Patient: sex F, age 33
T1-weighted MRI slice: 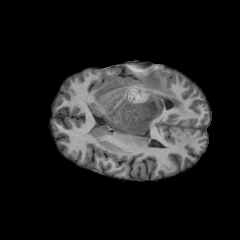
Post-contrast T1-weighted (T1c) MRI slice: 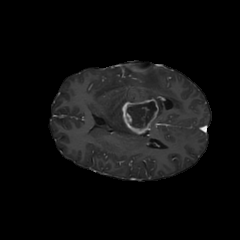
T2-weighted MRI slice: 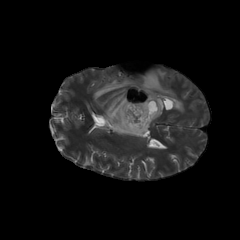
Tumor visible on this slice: yes
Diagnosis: Glioblastoma, IDH-wildtype
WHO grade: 4